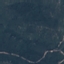
Land use / land cover: HerbaceousVegetation